Question: I have a problem with making selectOneMenu look normal (like normal drop-down list). My code looks like this:
'''
<?xml version="1.0" encoding="UTF-8"?>
<!DOCTYPE html PUBLIC "-//W3C//DTD XHTML 1.0 Transitional//EN"
"http://www.w3.org/TR/xhtml1/DTD/xhtml1-transitional.dtd">
<html xmlns="http://www.w3.org/1999/xhtml"
xmlns:h="http://java.sun.com/jsf/html"
xmlns:f="http://java.sun.com/jsf/core"
xmlns:ui="http://java.sun.com/jsf/facelets"
xmlns:p="http://primefaces.org/ui">
<h:head>
</h:head>
<h:body>
<h:form >
<p:selectOneMenu >
<f:selectItem itemLabel="Select One" itemValue="" />
<f:selectItem itemLabel="Option 1" itemValue="1" />
<f:selectItem itemLabel="Option 2" itemValue="2" />
<f:selectItem itemLabel="Option 3" itemValue="3" />
</p:selectOneMenu>
</h:form>
</h:body>
</html>
'''
And what I get looks like this:

So, my question is: what I have done wrong?
I've checked it on Firefox, Chrome and IE, and on every browser it looks the same.
I think that the problem could be connected to maven dependencies - maybe I missed something or there is a conflict which I don't see...
I use primefaces 3.5. I can give a full list of maven dependencies, but the project has a lot of them and I don't want to post unreadable question.
And the pom.xml file, as requested:
'''
<project xmlns="http://maven.apache.org/POM/4.0.0" xmlns:xsi="http://www.w3.org/2001/XMLSchema-instance"
xsi:schemaLocation="http://maven.apache.org/POM/4.0.0 http://maven.apache.org/maven-v4_0_0.xsd">
<modelVersion>4.0.0</modelVersion>
<groupId>lcsb.mapviewer</groupId>
<artifactId>MapViewer</artifactId>
<packaging>war</packaging>
<version>1.0-SNAPSHOT</version>
<name>MapViewer</name>
<url>http://maven.apache.org</url>
<repositories>
<repository>
<id>prime-repo</id>
<name>Prime Repo</name>
<url>http://repository.primefaces.org</url>
</repository>
<repository>
<id>ebi-repo</id>
<name>The EBI internal repository</name>
<url>http://www.ebi.ac.uk/~maven/m2repo</url>
<releases>
<enabled>true</enabled>
</releases>
<snapshots>
<enabled>false</enabled>
</snapshots>
</repository>
<repository>
<id>org.springframework.security.taglibs.facelets</id>
<url>http://spring-security-facelets-taglib.googlecode.com/svn/repo/</url>
</repository>
</repositories>
<properties>
<springframework.version>3.2.1.RELEASE</springframework.version>
<springframework.security.version>3.1.3.RELEASE</springframework.security.version>
<primafaces.version>3.5</primafaces.version>
<primafaces.themes.version>1.0.8</primafaces.themes.version>
<project.build.sourceEncoding>UTF-8</project.build.sourceEncoding>
</properties>
<build>
<finalName>MapViewer</finalName>
<plugins>
<plugin>
<artifactId>maven-war-plugin</artifactId>
<version>2.1.1</version>
<configuration>
<packagingExcludes>WEB-INF/web.xml</packagingExcludes>
</configuration>
</plugin>
</plugins>
</build>
<dependencies>
<dependency>
<groupId>com.sun.faces</groupId>
<artifactId>jsf-api</artifactId>
<version>2.1.7</version>
</dependency>
<dependency>
<groupId>com.sun.faces</groupId>
<artifactId>jsf-impl</artifactId>
<version>2.1.7</version>
</dependency>
<dependency>
<groupId>javax.servlet</groupId>
<artifactId>jstl</artifactId>
<version>1.2</version>
</dependency>
<dependency>
<groupId>javax.servlet</groupId>
<artifactId>servlet-api</artifactId>
<version>2.5</version>
<scope>provided</scope>
</dependency>
<dependency>
<groupId>org.primefaces</groupId>
<artifactId>primefaces</artifactId>
<version>${primafaces.version}</version>
</dependency>
<dependency>
<groupId>org.primefaces.themes</groupId>
<artifactId>home</artifactId>
<version>${primafaces.themes.version}</version>
</dependency>
<dependency>
<groupId>org.springframework.webflow</groupId>
<artifactId>spring-faces</artifactId>
<version>2.3.2.RELEASE</version>
</dependency>
<dependency>
<groupId>org.springframework</groupId>
<artifactId>spring-context</artifactId>
<version>${springframework.version}</version>
</dependency>
<dependency>
<groupId>org.springframework</groupId>
<artifactId>spring-core</artifactId>
<version>${springframework.version}</version>
</dependency>
<dependency>
<groupId>org.springframework</groupId>
<artifactId>spring-web</artifactId>
<version>${springframework.version}</version>
</dependency>
<dependency>
<groupId>org.hibernate</groupId>
<artifactId>hibernate-core</artifactId>
<version>4.1.0.Final</version>
</dependency>
<dependency>
<groupId>junit</groupId>
<artifactId>junit</artifactId>
<version>4.8.2</version>
</dependency>
<dependency>
<groupId>log4j</groupId>
<artifactId>log4j</artifactId>
<version>1.2.17</version>
</dependency>
<dependency>
<groupId>org.springframework</groupId>
<artifactId>spring-tx</artifactId>
<version>${springframework.version}</version>
</dependency>
<dependency>
<groupId>org.springframework</groupId>
<artifactId>spring-orm</artifactId>
<version>${springframework.version}</version>
</dependency>
<dependency>
<groupId>org.springframework</groupId>
<artifactId>spring-test</artifactId>
<version>${springframework.version}</version>
</dependency>
<dependency>
<groupId>org.springframework</groupId>
<artifactId>spring-webmvc</artifactId>
<version>${springframework.version}</version>
</dependency>
<dependency>
<groupId>org.springframework.security</groupId>
<artifactId>spring-security-taglibs</artifactId>
<version>${springframework.security.version}</version>
</dependency>
<dependency>
<groupId>org.springframework.security</groupId>
<artifactId>spring-security-config</artifactId>
<version>${springframework.security.version}</version>
</dependency>
<dependency>
<groupId>org.springframework.security</groupId>
<artifactId>spring-security-web</artifactId>
<version>${springframework.security.version}</version>
</dependency>
<dependency>
<groupId>org.springframework.security</groupId>
<artifactId>spring-security-core</artifactId>
<version>${springframework.security.version}</version>
</dependency>
<dependency>
<groupId>org.springframework.security</groupId>
<artifactId>facelets-taglib-jsf20-spring-3</artifactId>
<version>0.5</version>
</dependency>
<dependency>
<groupId>c3p0</groupId>
<artifactId>c3p0</artifactId>
<version>0.9.1.2</version>
</dependency>
<dependency>
<groupId>cglib</groupId>
<artifactId>cglib</artifactId>
<version>2.2.2</version>
</dependency>
<dependency>
<groupId>postgresql</groupId>
<artifactId>postgresql</artifactId>
<version>9.1-901.jdbc4</version>
</dependency>
<dependency>
<groupId>javax.mail</groupId>
<artifactId>mail</artifactId>
<version>1.4.1</version>
</dependency>
<dependency>
<groupId>com.google.code.gson</groupId>
<artifactId>gson</artifactId>
<version>2.2.4</version>
<scope>compile</scope>
</dependency>
<dependency>
<groupId>commons-fileupload</groupId>
<artifactId>commons-fileupload</artifactId>
<version>1.2.2</version>
</dependency>
<dependency>
<groupId>commons-io</groupId>
<artifactId>commons-io</artifactId>
<version>2.4</version>
</dependency>
<dependency>
<groupId>commons-cli</groupId>
<artifactId>commons-cli</artifactId>
<version>1.2</version>
</dependency>
<dependency>
<groupId>commons-lang</groupId>
<artifactId>commons-lang</artifactId>
<version>2.2</version>
</dependency>
<dependency>
<groupId>uk.ac.ebi.miriam</groupId>
<artifactId>miriam-lib</artifactId>
<version>1.1.5</version>
</dependency>
<dependency>
<groupId>xerces</groupId>
<artifactId>xerces</artifactId>
<version>2.4.0</version>
</dependency>
<dependency>
<groupId>batik</groupId>
<artifactId>batik-rasterizer</artifactId>
<version>1.6</version>
</dependency>
<dependency>
<groupId>batik</groupId>
<artifactId>batik-svggen</artifactId>
<version>1.6</version>
</dependency>
<dependency>
<groupId>javassist</groupId>
<artifactId>javassist</artifactId>
<version>3.12.1.GA</version>
</dependency>
<dependency>
<groupId>org.primefaces.extensions</groupId>
<artifactId>primefaces-extensions</artifactId>
<version>0.7.1</version>
</dependency>
</dependencies>
</project>
'''
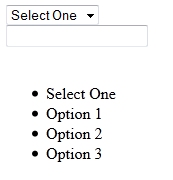
Answer: Ok, I found the problem.
My application implements spring security module (I didn't mention about it before, because I thought it was irrelevant). The page is accessed before authentication (it is a login page). Therefore security disables access to the theme resources. To solve the problem I added:
'''
<security:http pattern="/javax.faces.resource/**" security="none"/>
'''
to my configuration xml.